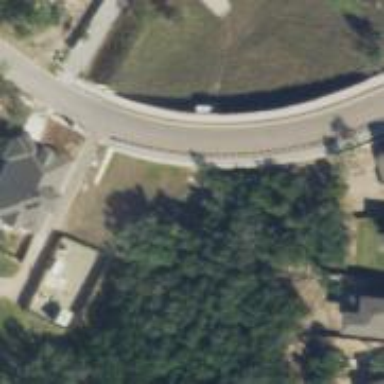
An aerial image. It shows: Residential road with asphalt surface and embankment.